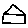
Label: house